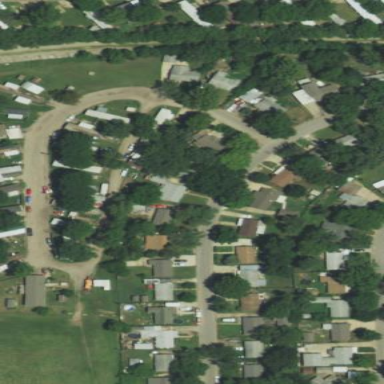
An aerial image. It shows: Residential area designated as trailer park.